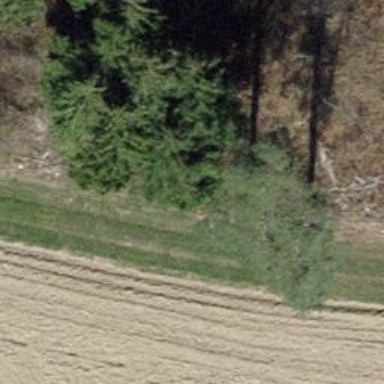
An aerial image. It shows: Path covered in grass.